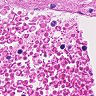
Metastatic tissue present: no